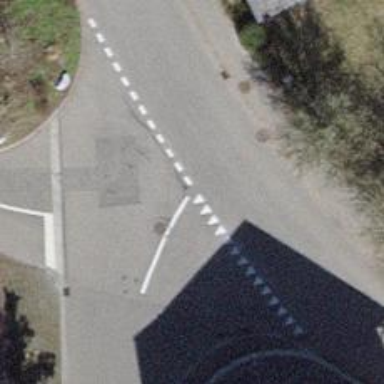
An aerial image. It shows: Road with "give way" sign.